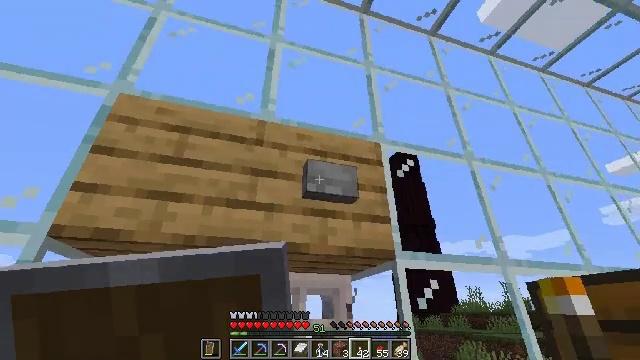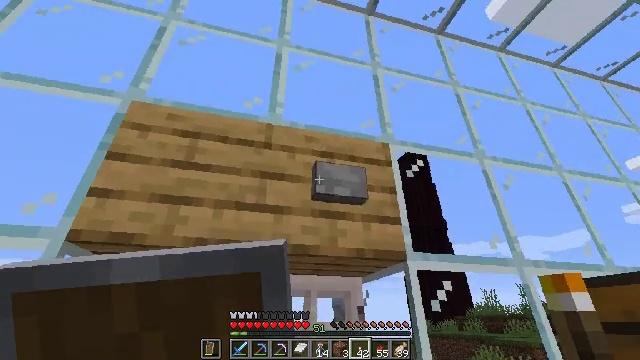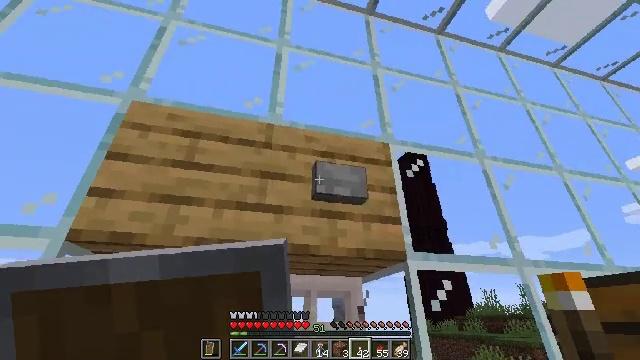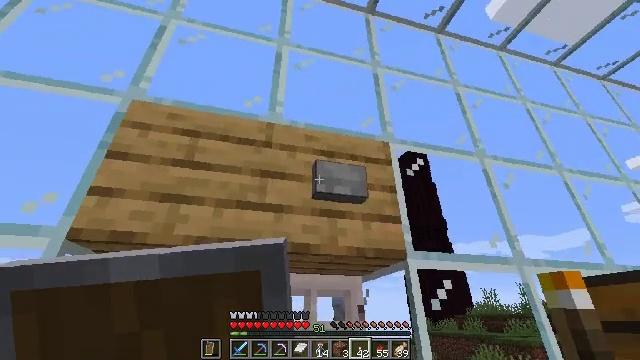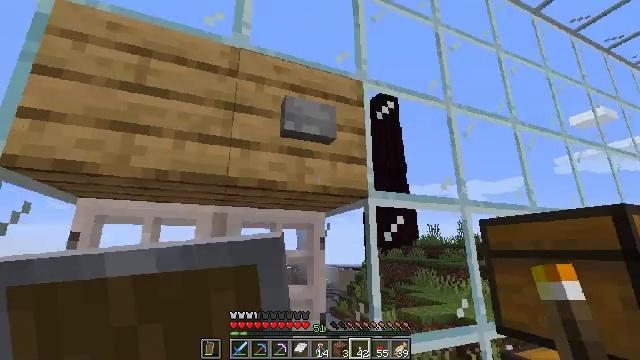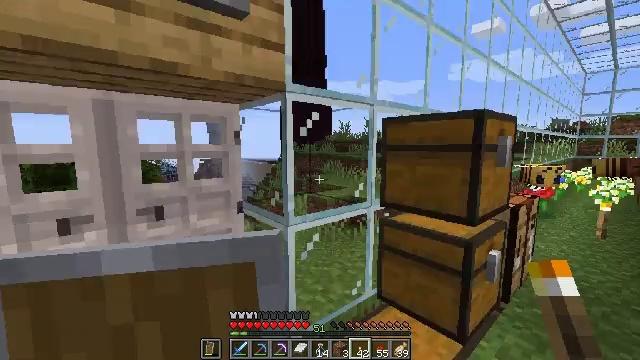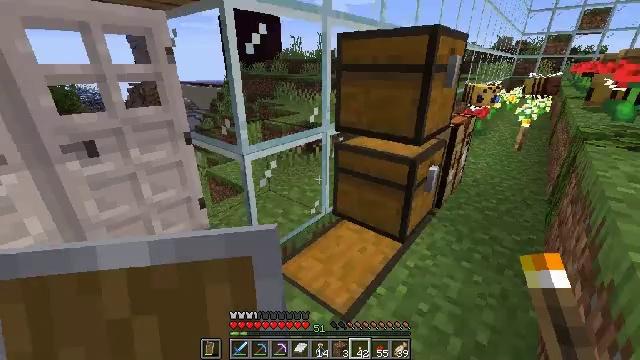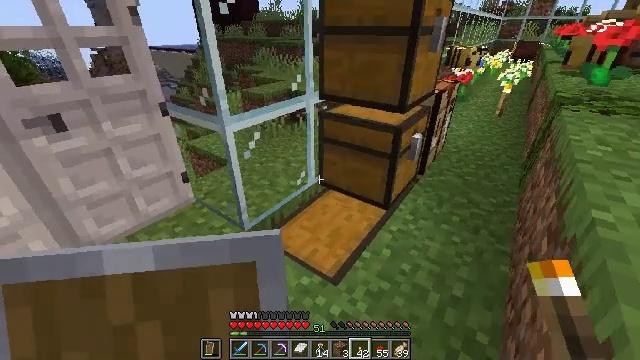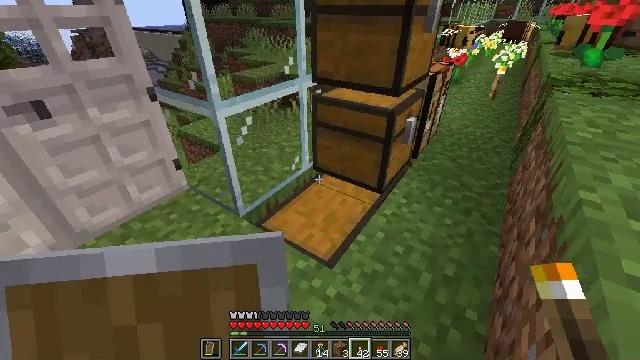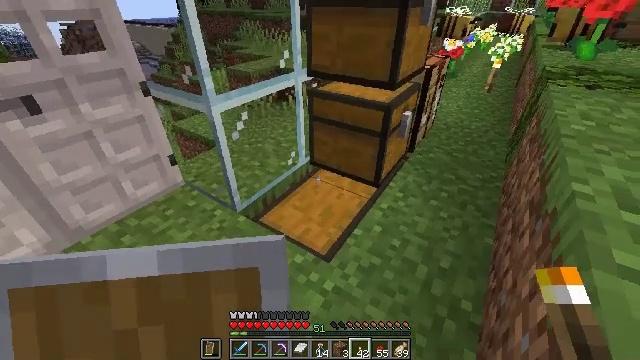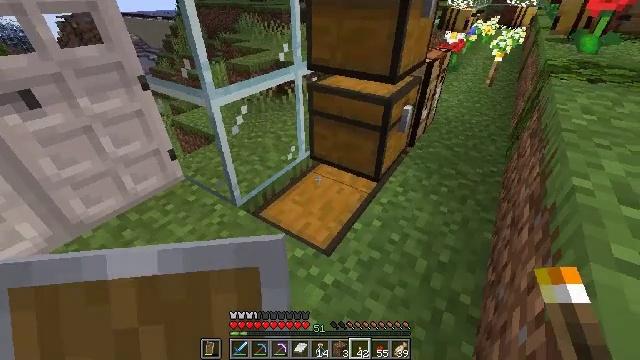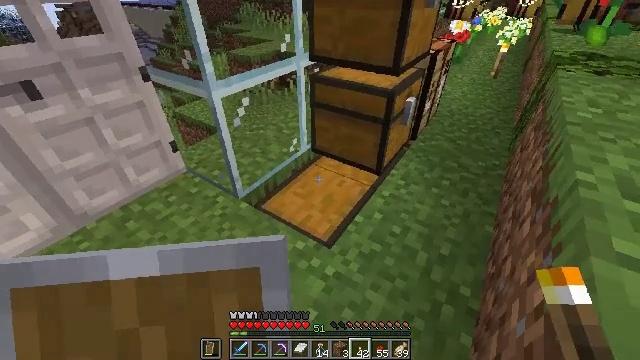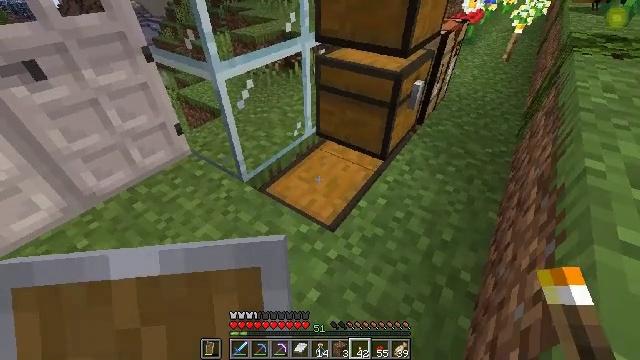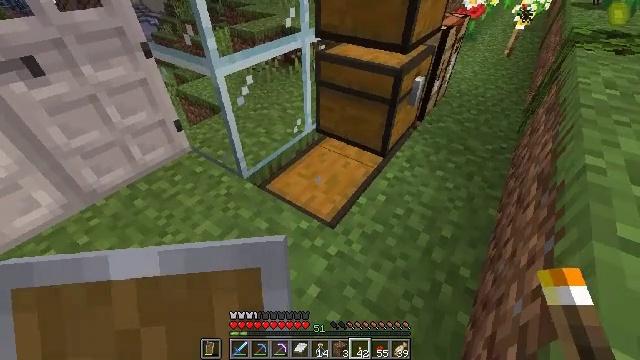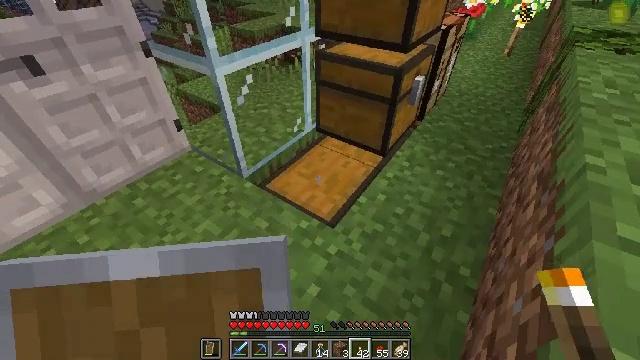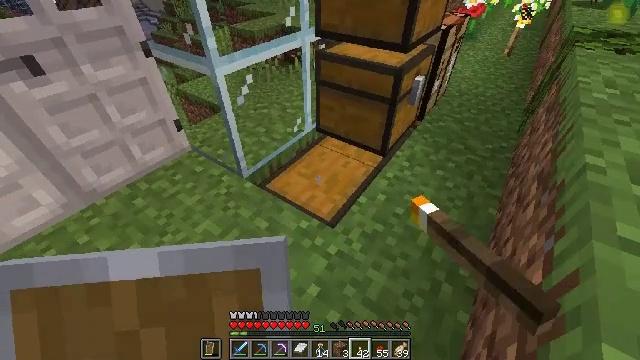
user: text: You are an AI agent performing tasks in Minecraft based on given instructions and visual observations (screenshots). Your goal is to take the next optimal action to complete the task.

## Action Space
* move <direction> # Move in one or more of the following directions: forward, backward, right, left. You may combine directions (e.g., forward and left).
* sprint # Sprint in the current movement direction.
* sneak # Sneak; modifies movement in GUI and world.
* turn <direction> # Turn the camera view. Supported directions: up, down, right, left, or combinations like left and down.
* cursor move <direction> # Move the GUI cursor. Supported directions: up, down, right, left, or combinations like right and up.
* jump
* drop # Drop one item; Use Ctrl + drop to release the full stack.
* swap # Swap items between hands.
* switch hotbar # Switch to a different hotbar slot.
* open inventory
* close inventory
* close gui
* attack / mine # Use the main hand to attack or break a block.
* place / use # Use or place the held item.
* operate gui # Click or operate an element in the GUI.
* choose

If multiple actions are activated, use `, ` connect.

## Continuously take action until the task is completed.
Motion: motion action
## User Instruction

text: Craft the honey block by arranging honey bottles.
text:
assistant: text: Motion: turn left
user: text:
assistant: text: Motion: no_op
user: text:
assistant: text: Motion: no_op
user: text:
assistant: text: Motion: turn right and down
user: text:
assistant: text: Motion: turn right and down
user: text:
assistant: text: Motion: turn right and down
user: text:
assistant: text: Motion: turn right and down
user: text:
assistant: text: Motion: turn right and down
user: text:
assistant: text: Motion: turn down
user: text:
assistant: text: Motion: turn down
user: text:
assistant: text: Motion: turn down
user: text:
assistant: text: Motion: turn left and down
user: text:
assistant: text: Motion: no_op
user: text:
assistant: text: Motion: use / place
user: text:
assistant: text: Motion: use / place
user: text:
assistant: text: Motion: no_op
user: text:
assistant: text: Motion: no_op
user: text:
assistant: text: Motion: no_op
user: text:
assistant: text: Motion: open gui
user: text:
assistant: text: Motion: no_op
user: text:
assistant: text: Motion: no_op
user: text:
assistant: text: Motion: no_op
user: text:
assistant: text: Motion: cursor move up
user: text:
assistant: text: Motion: no_op
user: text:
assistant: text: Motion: cursor move right and down
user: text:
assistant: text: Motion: cursor move right
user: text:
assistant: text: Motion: cursor move right and down
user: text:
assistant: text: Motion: sneak
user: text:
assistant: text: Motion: sneak
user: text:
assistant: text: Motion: sneak